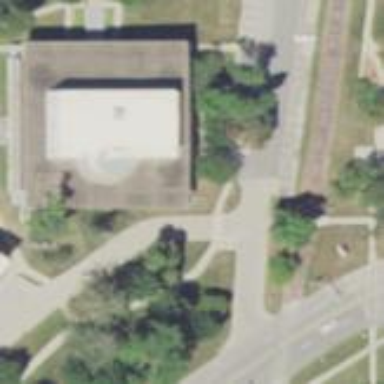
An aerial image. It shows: Library building.